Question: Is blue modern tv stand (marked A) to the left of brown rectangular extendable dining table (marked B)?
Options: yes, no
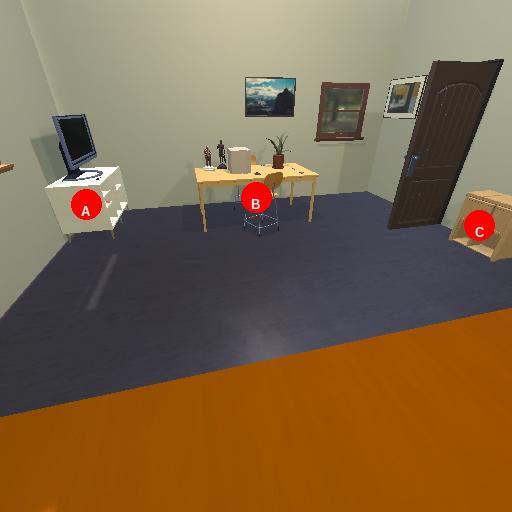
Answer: yes